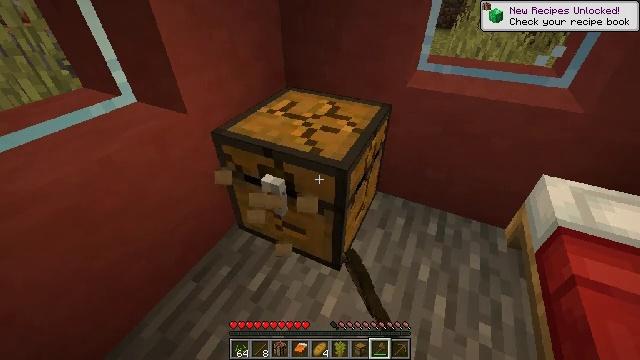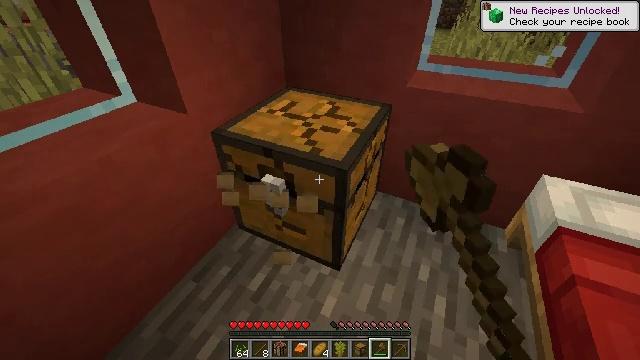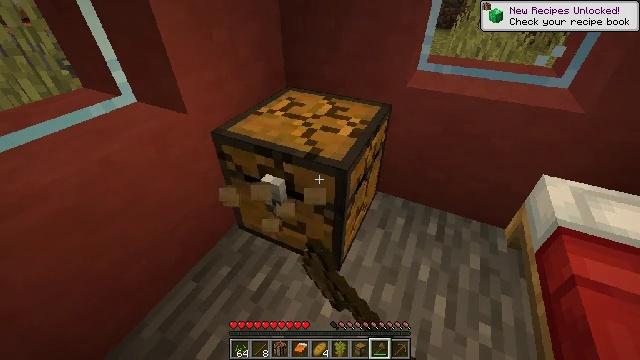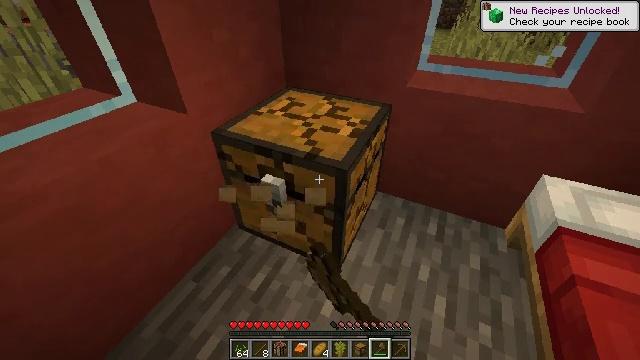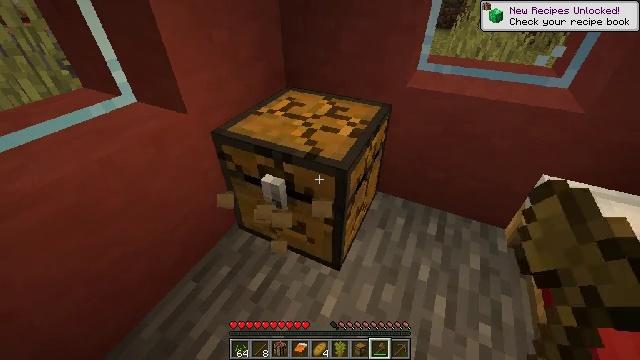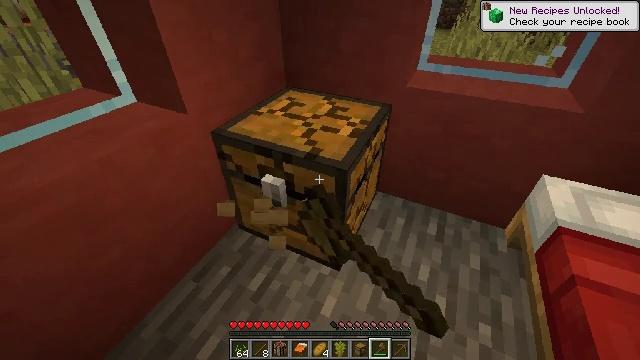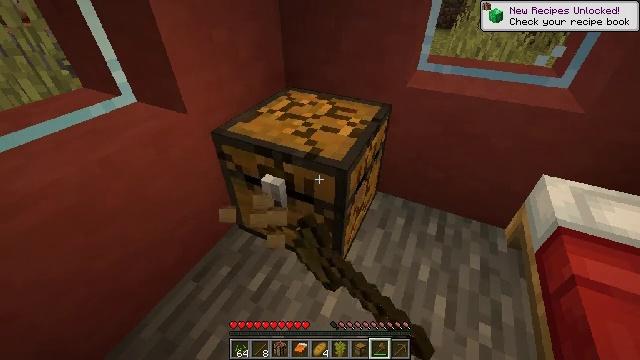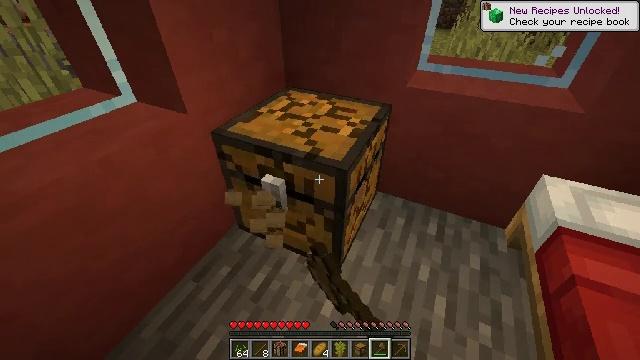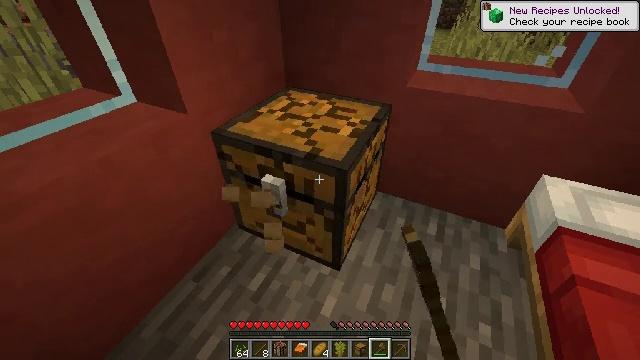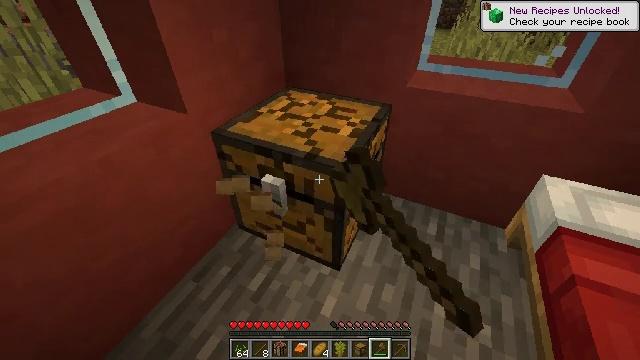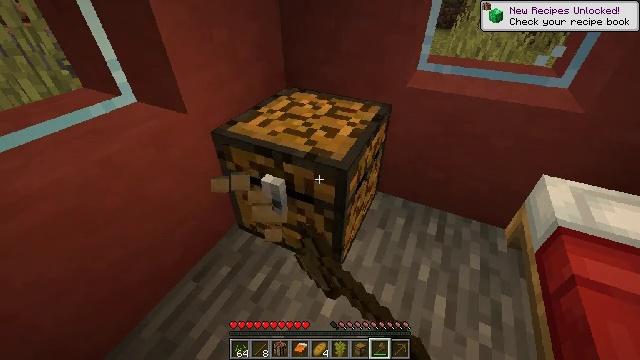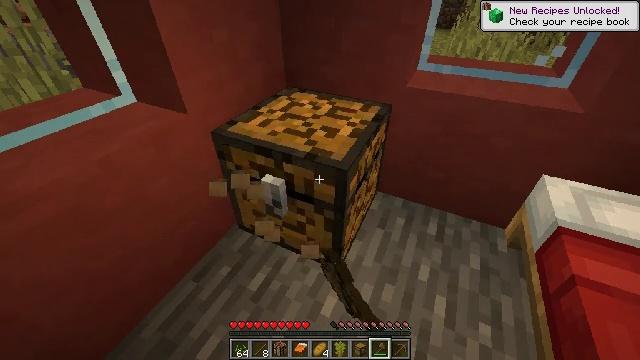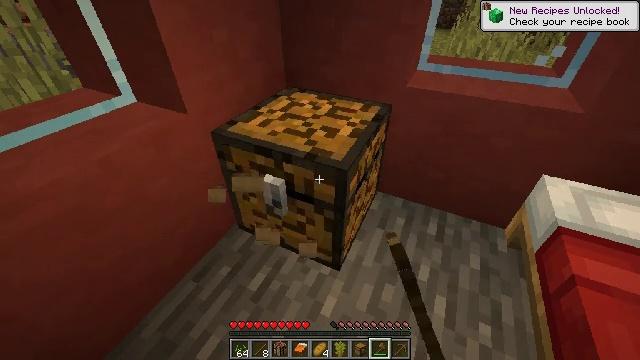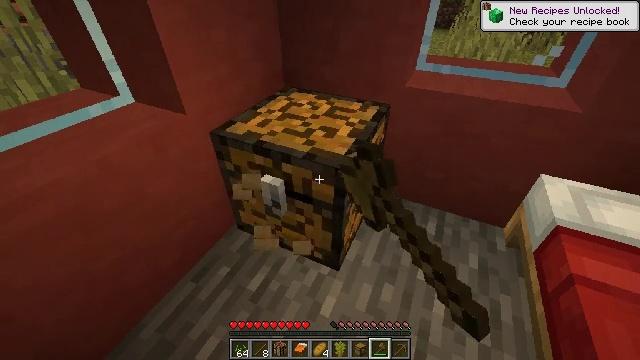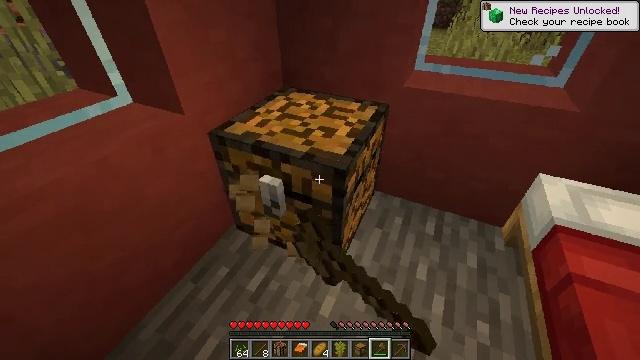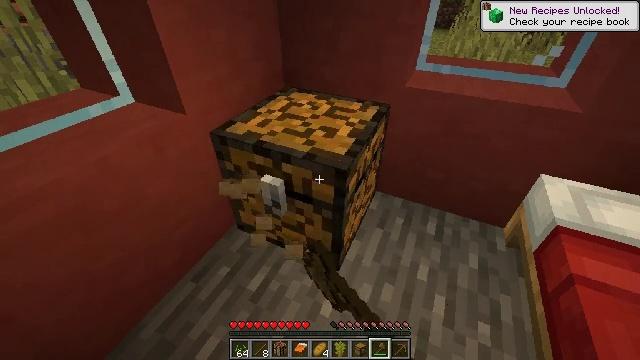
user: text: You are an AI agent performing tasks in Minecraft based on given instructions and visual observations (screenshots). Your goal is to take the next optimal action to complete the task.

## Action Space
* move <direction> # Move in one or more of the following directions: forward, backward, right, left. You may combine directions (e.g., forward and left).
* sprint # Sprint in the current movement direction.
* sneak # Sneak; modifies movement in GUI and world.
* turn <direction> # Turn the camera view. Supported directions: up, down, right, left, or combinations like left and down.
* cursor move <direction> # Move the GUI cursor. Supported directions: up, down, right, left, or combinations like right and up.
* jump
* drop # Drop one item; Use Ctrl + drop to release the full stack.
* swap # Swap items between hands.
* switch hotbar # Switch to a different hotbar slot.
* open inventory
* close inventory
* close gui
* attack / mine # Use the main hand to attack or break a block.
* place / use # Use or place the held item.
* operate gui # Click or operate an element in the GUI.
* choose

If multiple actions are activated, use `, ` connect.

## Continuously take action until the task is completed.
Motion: motion action
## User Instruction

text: Mine the chest to collect it.
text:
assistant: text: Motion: attack / mine
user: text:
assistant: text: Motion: attack / mine
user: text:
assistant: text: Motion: attack / mine
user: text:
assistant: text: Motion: attack / mine
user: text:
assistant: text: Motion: attack / mine
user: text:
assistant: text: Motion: attack / mine
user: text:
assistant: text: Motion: attack / mine
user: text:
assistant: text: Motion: attack / mine
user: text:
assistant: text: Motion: attack / mine
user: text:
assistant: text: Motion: attack / mine
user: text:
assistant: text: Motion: attack / mine
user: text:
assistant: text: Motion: attack / mine
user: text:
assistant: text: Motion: attack / mine
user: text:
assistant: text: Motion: attack / mine
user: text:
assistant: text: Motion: attack / mine
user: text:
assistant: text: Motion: attack / mine
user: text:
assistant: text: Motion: attack / mine
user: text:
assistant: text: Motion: attack / mine
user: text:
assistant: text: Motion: attack / mine
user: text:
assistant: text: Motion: attack / mine
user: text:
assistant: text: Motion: move forward, turn down, attack / mine
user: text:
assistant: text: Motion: move forward, turn down, attack / mine
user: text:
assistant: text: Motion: attack / mine